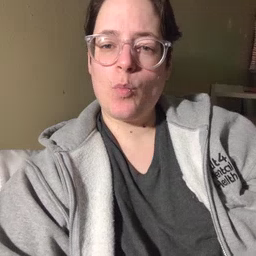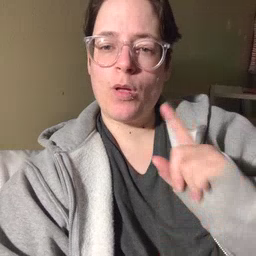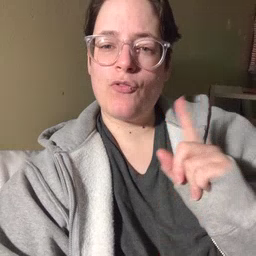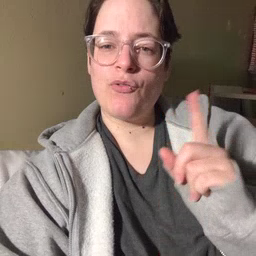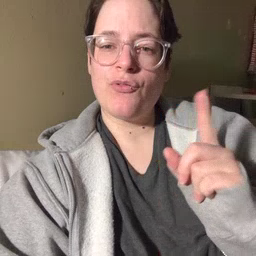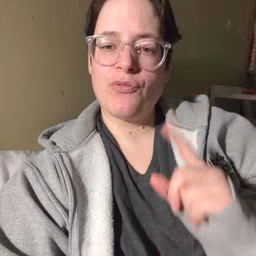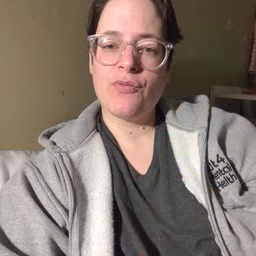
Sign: where